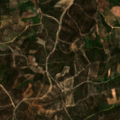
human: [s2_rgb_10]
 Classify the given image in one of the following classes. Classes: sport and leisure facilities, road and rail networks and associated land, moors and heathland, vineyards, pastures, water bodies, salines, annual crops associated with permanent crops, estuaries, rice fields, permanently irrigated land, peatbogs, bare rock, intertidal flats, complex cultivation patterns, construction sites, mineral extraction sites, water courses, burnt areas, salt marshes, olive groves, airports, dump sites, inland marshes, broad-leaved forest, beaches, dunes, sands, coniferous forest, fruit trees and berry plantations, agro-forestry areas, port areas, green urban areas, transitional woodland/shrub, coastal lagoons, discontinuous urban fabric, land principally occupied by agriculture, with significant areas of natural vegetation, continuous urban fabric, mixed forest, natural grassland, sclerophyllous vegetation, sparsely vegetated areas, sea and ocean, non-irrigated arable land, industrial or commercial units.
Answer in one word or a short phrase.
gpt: annual crops associated with permanent crops, complex cultivation patterns, broad-leaved forest, coniferous forest, transitional woodland/shrub